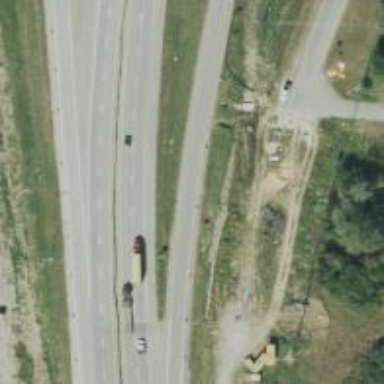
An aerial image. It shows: Expressway.